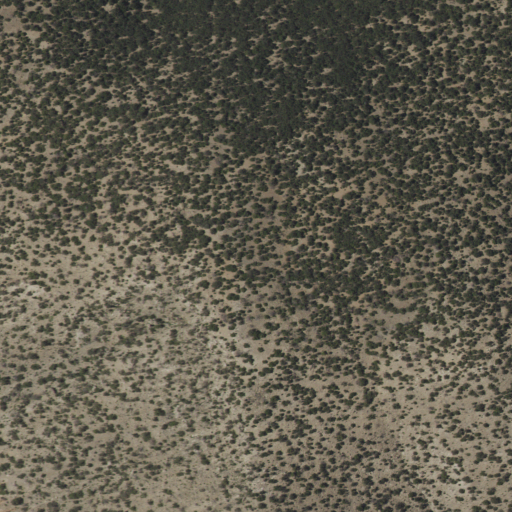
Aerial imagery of mountain in New Mexico named Domingo Peak containing evergreen forest and shrub